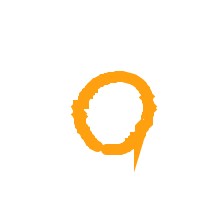
Shape: circle